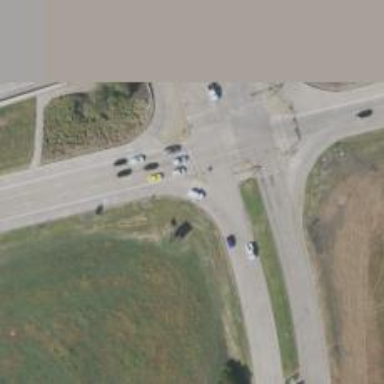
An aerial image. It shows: Secondary link road.